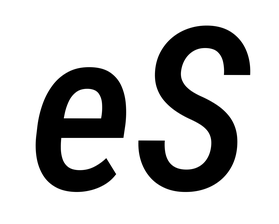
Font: Roboto-Italic_Condensed_Medium_Italic